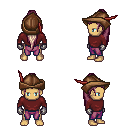
a pixel art fantasy rpg character, male body template, human, tanned skin, maroon long-sleeve shirt, magenta pants, white blonde extra-long topknot hairstyle, leather cap, metal gloves, four views (front, back, left, right), 2x2 character sprite sheet, small pixel art, hard edges, no anti-aliasing